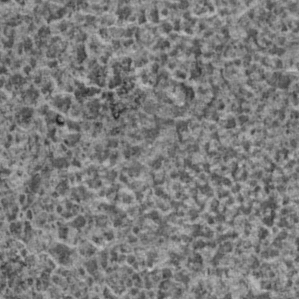
Label: frost